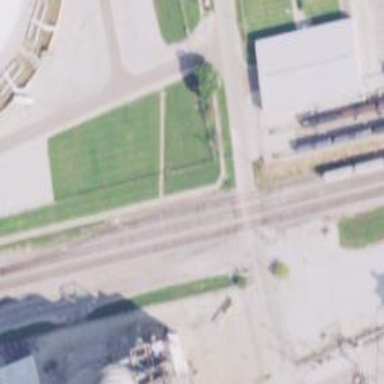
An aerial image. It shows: Railway siding for service.